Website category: jobs
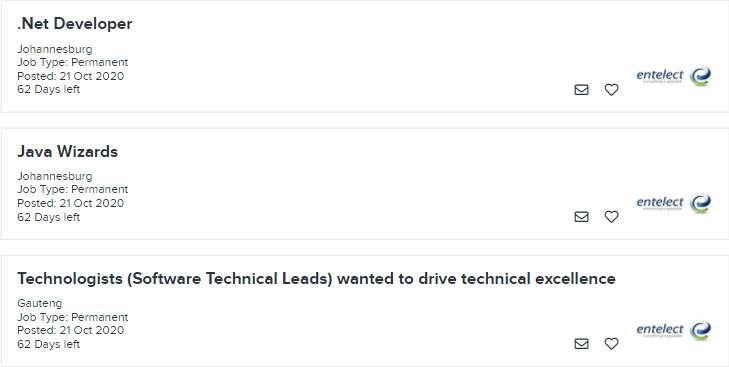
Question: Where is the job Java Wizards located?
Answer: Johannesburg

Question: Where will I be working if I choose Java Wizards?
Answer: Johannesburg

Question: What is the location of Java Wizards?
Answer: Johannesburg

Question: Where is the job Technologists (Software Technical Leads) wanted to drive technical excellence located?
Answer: Gauteng

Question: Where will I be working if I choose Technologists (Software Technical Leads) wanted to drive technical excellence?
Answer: Gauteng

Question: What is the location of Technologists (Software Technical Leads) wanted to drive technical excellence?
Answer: Gauteng

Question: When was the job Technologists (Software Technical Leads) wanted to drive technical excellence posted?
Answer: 21 Oct 2020

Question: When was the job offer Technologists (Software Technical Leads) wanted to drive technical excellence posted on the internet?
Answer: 21 Oct 2020

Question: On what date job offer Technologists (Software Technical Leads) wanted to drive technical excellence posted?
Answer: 21 Oct 2020

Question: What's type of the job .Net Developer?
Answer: Job Type: Permanent

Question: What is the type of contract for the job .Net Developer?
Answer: Job Type: Permanent

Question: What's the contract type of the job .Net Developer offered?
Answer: Job Type: Permanent

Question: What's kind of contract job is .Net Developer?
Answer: Job Type: Permanent

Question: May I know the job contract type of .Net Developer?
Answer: Job Type: Permanent

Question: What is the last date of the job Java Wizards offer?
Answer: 62 Days left

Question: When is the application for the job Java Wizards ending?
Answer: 62 Days left

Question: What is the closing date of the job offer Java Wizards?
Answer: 62 Days left

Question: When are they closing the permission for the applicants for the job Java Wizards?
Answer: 62 Days left

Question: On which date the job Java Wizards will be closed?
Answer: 62 Days left

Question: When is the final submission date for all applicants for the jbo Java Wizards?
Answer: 62 Days left

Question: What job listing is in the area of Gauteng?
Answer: Technologists (Software Technical Leads) wanted to drive technical excellence

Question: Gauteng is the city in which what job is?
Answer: Technologists (Software Technical Leads) wanted to drive technical excellence

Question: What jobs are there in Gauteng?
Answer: Technologists (Software Technical Leads) wanted to drive technical excellence

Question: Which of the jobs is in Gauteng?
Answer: Technologists (Software Technical Leads) wanted to drive technical excellence

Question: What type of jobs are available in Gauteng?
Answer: Technologists (Software Technical Leads) wanted to drive technical excellence

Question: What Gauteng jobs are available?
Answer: Technologists (Software Technical Leads) wanted to drive technical excellence